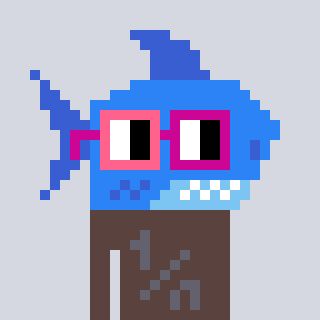
a pixel art character with square pink and red glasses, a shark-shaped head and a darkbrown-colored body on a cool background